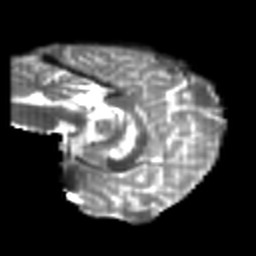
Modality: T2w
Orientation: sagittal
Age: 23
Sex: female
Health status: healthy
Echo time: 0.074 s